Interaction volume radius: 5 \u00c5
Interaction volume height: 50 \u00c5
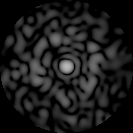
Disorder parameter: 0.8396